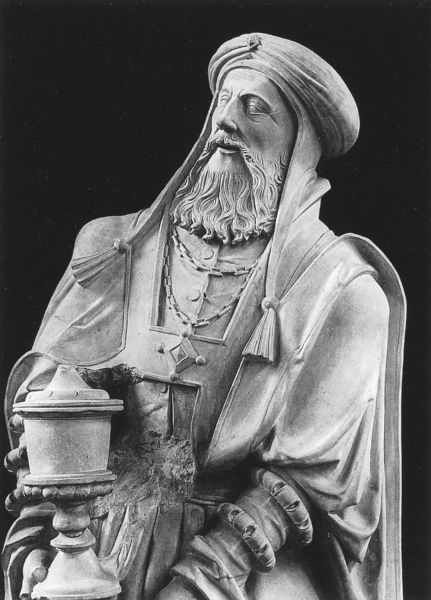
Titel: Hl. Kaspar
Künstler: Arnt van Tricht
Standort: Xanten, St.Viktor (EU - D - NRW)
Schlagwörter: hand, mann, schatten, umhang, weiß, grau, hut, licht, marmor, mund, nase, schwarz, blick, tuch, bart, augen, falten, gesicht, stein, ärmel, gewand, kelch, mantel, krug, skulptur, statue, kette, ausdruck, könig, kopftuch, quaste, faltenwurf, plastik, freude, foto, fotografie, deckel, gefäß, orientalisch, schwarzweiß, ketten, rüstung, halbprofil, mittelalter, troddeln, pokal, stulpen, turban, quasten, überraschung, statuete, wuasten